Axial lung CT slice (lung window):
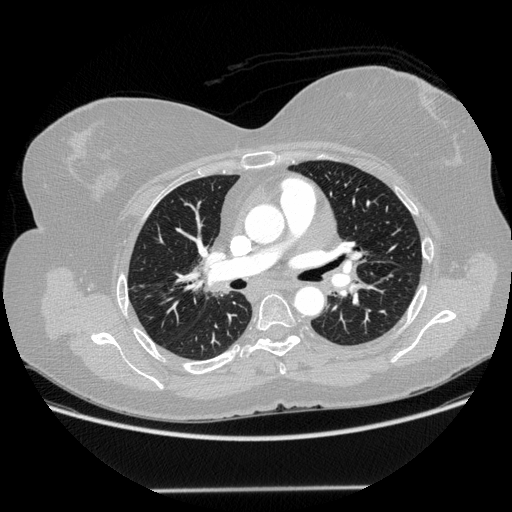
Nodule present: no